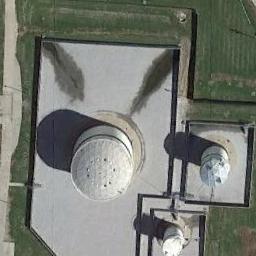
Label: storage_tank